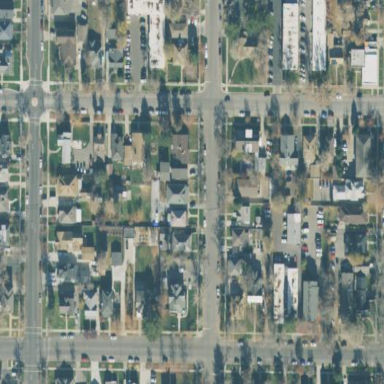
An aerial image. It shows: Sidewalk.